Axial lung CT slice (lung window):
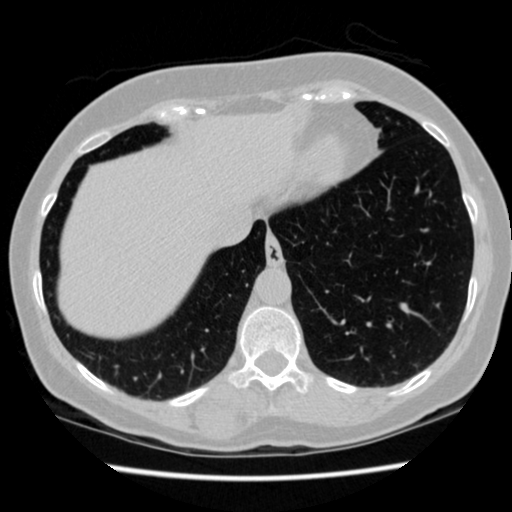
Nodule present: no